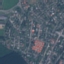
Land use / land cover: Residential